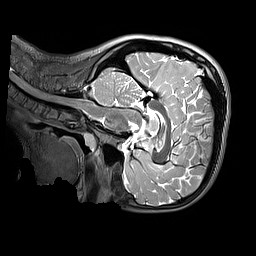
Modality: T2w
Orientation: sagittal
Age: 9
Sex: male
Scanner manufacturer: siemens
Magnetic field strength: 3 T
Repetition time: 3.2 s
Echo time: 0.408 s